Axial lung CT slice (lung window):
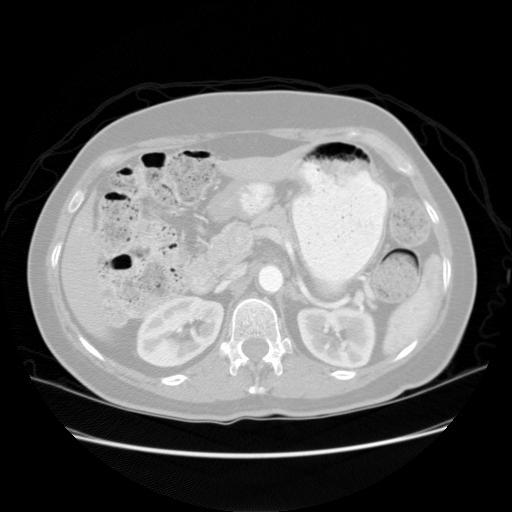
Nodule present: no